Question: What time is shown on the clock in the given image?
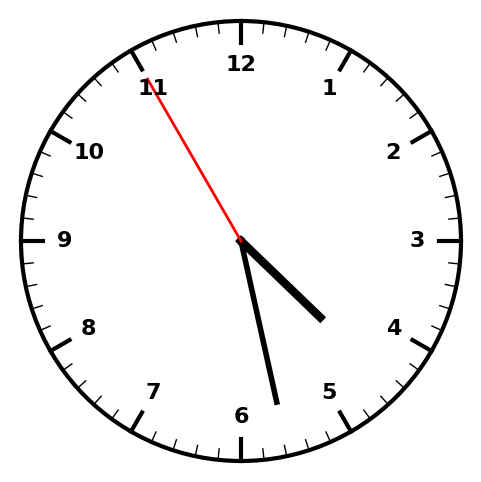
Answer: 04:27:55